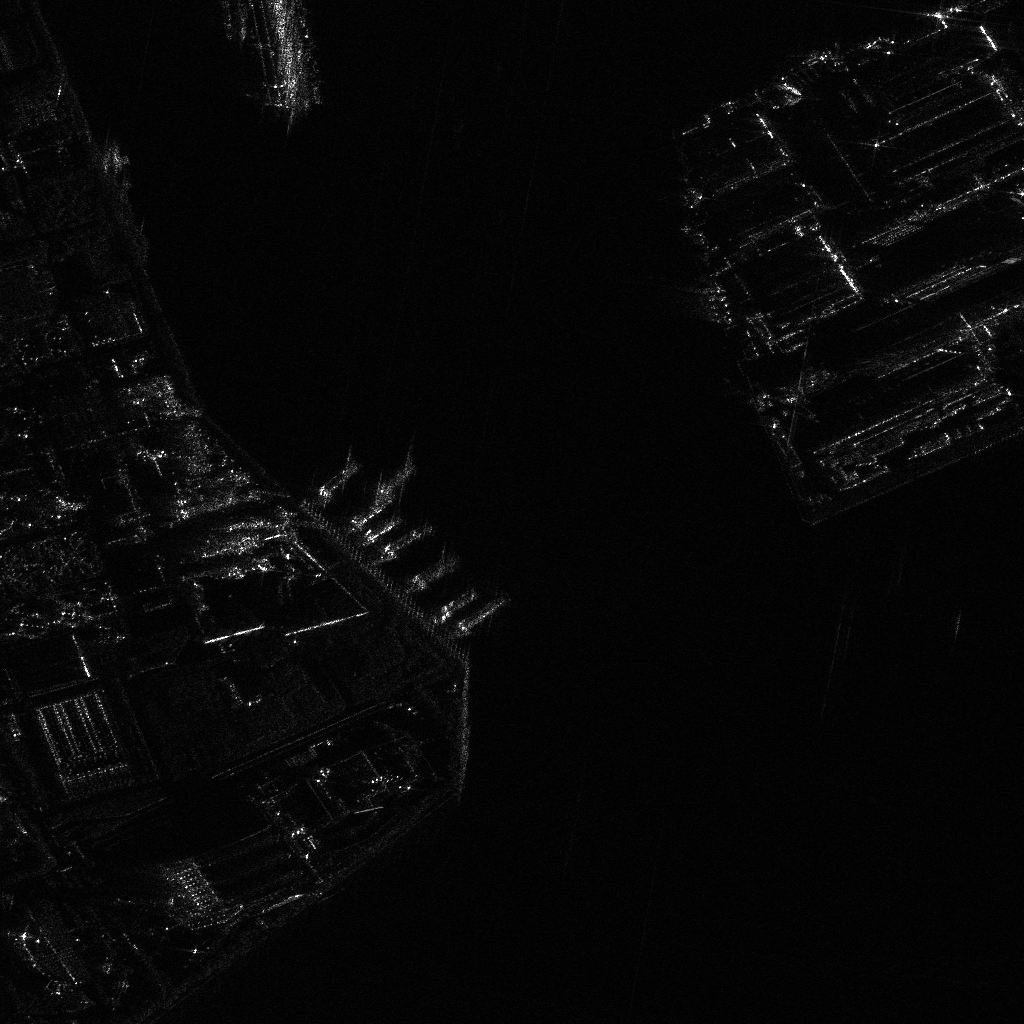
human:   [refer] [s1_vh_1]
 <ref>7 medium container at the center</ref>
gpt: <box>[[31, 44, 33, 49, 49], [45, 57, 47, 63, 65], [36, 48, 38, 53, 61], [38, 50, 39, 55, 60], [40, 53, 42, 59, 59], [43, 56, 45, 61, 54], [35, 46, 36, 52, 65]]</box>